Question: I see that there are new versions of <URL>
If a solution references these NuGet packages, will it automatically update them to these newer versions with options set thus:

?
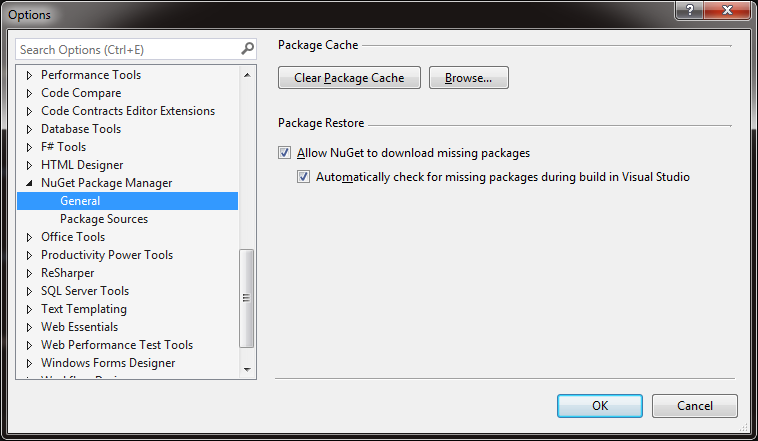
Answer: No, you still need to go to the package manager, and check the updates section.

The setting here allow the project, when built for the first time, to go to nuget and fetch the dependant assemblies. For example, if a colleague was to get the solution for the repo for the first time, when they build, all the assemblies will be downloaded.
: Be careful when updating, I usually tend to do it in small bunches at a time and check the solution still runs / builds after each update.